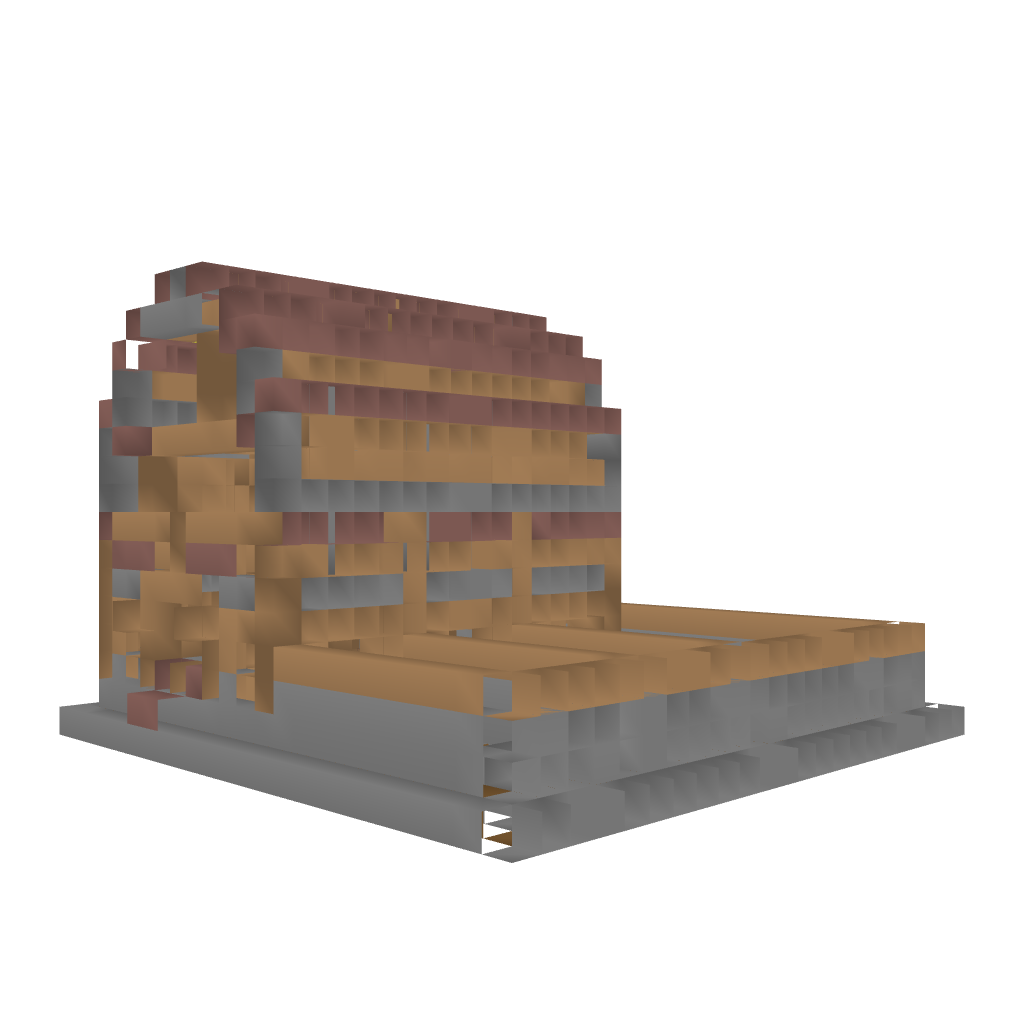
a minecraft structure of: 3 Stall Barn bad low quality